【题型】解答题　【知识点】平面几何　【难度】easy
如图，在$\parallelogram ABCD$中，$AD=2AB=6\mathrm{cm}$，$BE$是$\angle ABC$的平分线，点$M$从点$E$出发，沿$ED$方向以$1\mathrm{cm/s}$的速度向点$D$运动，点$N$从点$C$出发，沿射线$CB$方向以$4\mathrm{cm/s}$的速度运动。当点$M$运动到点$D$时，点$N$随之停止运动，设运动时间为$t\mathrm{s}$。

(1) 求$AE$的长。

(2) 是否存在以$M$，$E$，$B$，$N$为顶点的四边形是平行四边形？若存在，请求出$t$的值；若不存在，请说明理由。
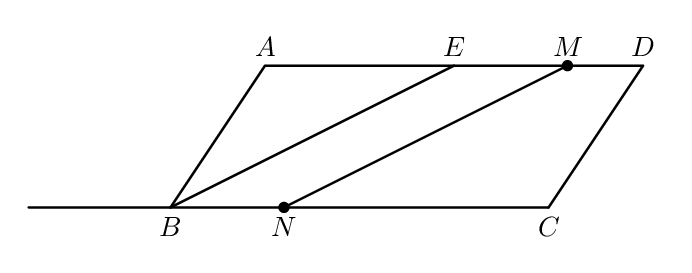
【解答】
\textbf{【答案】(1) 3cm}

(2) 存在，当\(t\)的值为\(\dfrac{6}{5}\)或\(2\)时，以\(M\)，\(E\)，\(B\)，\(N\)为顶点的四边形是平行四边形。

\textbf{【分析】}

\textbf{【详解】} (1) 解：\(\because\) 四边形 \(ABCD\) 是平行四边形，

$
\therefore AD \parallel BC,
$

$
\therefore \angle AEB = \angle CBE.
$

\(\because BE\) 是 \(\angle ABC\) 的平分线，

$
\therefore \angle ABE = \angle CBE,
$

$
\therefore \angle ABE = \angle AEB,
$

$
\therefore AE = AB.
$

\(\because AD = 2AB = 6\mathrm{cm}\)，

$
\therefore AE = AB = 3\mathrm{cm}.
$

(2) 解：存在。由 (1) 可知，\(AE = 3\mathrm{cm}\)，\(\therefore DE = AD - AE = 3\mathrm{cm}\)。

由题意可知，\(EM = t\mathrm{cm}\)，\(CN = 4t\mathrm{cm}\) \((0 \le t \le 3)\)。

\(\because AD \parallel BC\)，\(\therefore\) 要使以 \(M\)，\(E\)，\(B\)，\(N\) 为顶点的四边形是平行四边形，只要满足 \(EM = BN\) 即可。

分以下两种情况讨论：

$\textcircled{1}$ 当点 \(N\) 在边 \(BC\) 上时，\(BN = BC - CN = (6 - 4t)\mathrm{cm}\)，

$
\therefore t = 6 - 4t,
$
解得 \(t = \dfrac{6}{5}\)；

$\textcircled{2}$ 当点 \(N\) 在边 \(CB\) 的延长线上时，\(BN = CN - BC = (4t - 6)\mathrm{cm}\)，

$
\therefore t = 4t - 6,
$
解得 \(t = 2\)。

综上，当 \(t\) 的值为 \(\dfrac{6}{5}\) 或 \(2\) 时，以 \(M\)，\(E\)，\(B\)，\(N\) 为顶点的四边形是平行四边形。

\textbf{【点睛】} 本题是平行四边形的综合题，主要考查了平行四边形的性质和判定，角平分线的定义，熟练掌握判定方法是关键。